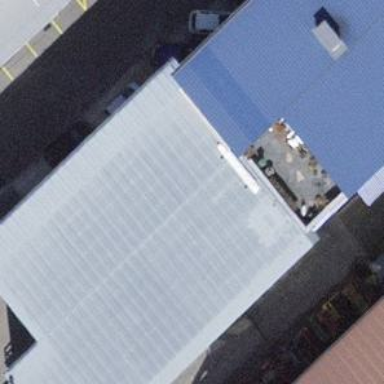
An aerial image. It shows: Manufacturing building.